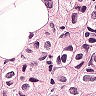
Metastatic tissue present: yes